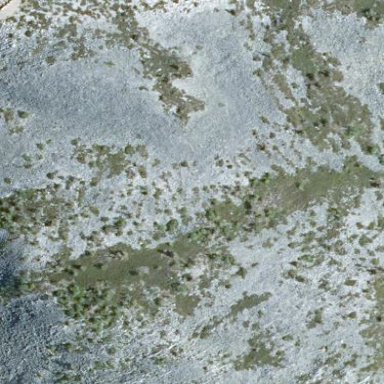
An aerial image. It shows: Landscape covered with heath.